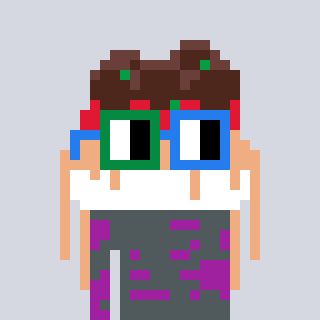
a pixel art character with square green and blue glasses, a spaghetti-shaped head and a magenta-colored body on a cool background